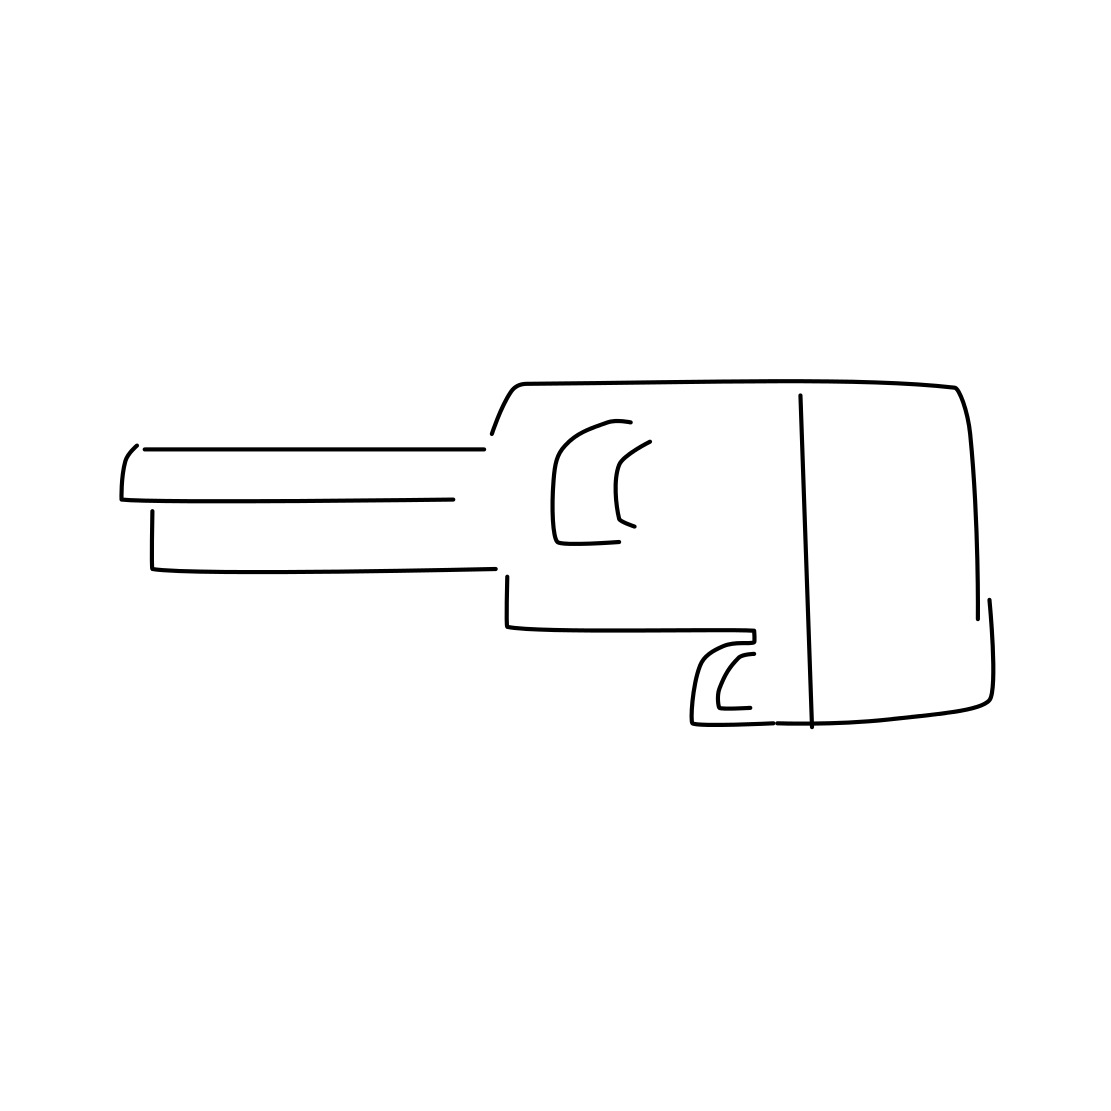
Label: revolver